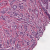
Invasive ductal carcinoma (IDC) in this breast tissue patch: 1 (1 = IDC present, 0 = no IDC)